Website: bh-photo
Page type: receipt
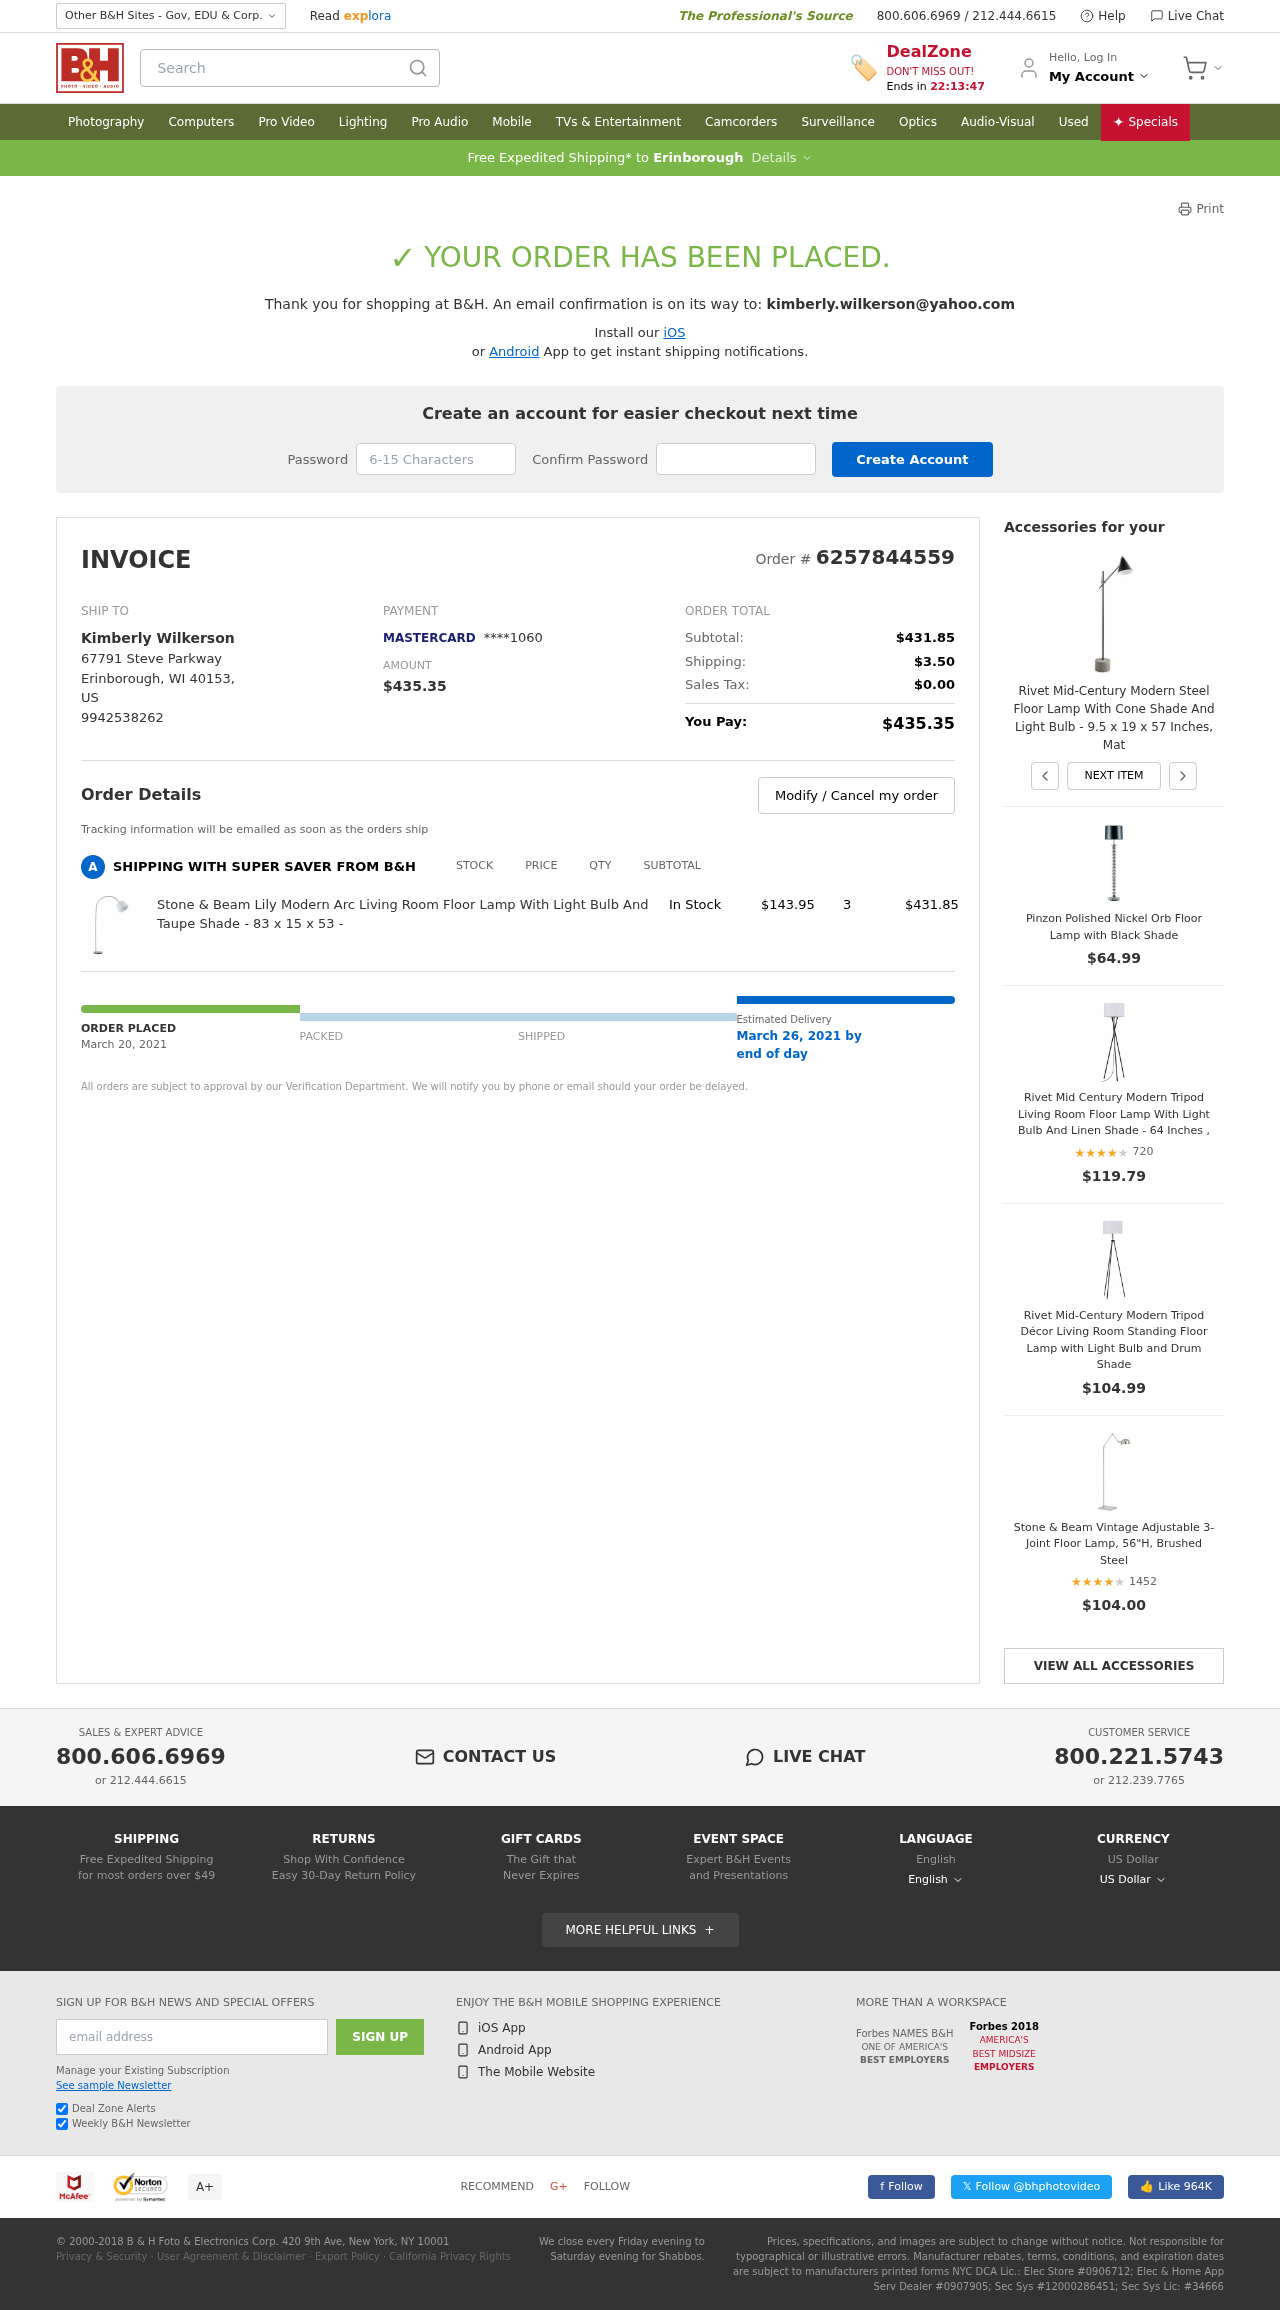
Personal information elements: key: PII_CARD_LAST4
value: ****1060
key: PII_CARD_TYPE
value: MASTERCARD
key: PII_CITY
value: Erinborough
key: PII_COUNTRY_CODE
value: US
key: PII_EMAIL
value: kimberly.wilkerson@yahoo.com
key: PII_FULLNAME
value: Kimberly Wilkerson
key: PII_PHONE
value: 9942538262
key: PII_POSTCODE
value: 40153
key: PII_STATE_ABBR
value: WI
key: PII_STREET
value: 67791 Steve Parkway
Product elements: key: PRODUCT1_NAME
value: Stone & Beam Lily Modern Arc Living Room Floor Lamp With Light Bulb And Taupe Shade - 83 x 15 x 53 -
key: PRODUCT1_PRICE
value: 143.95
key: PRODUCT1_QUANTITY
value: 3
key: PRODUCT2_NAME
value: Rivet Mid-Century Modern Steel Floor Lamp With Cone Shade And Light Bulb - 9.5 x 19 x 57 Inches, Mat
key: PRODUCT3_NAME
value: Pinzon Polished Nickel Orb Floor Lamp with Black Shade
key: PRODUCT3_PRICE
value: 64.99
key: PRODUCT4_NAME
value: Rivet Mid Century Modern Tripod Living Room Floor Lamp With Light Bulb And Linen Shade - 64 Inches ,
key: PRODUCT4_NUM_RATINGS
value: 720
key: PRODUCT4_PRICE
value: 119.79
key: PRODUCT4_RATING
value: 4.4
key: PRODUCT5_NAME
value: Rivet Mid-Century Modern Tripod Décor Living Room Standing Floor Lamp with Light Bulb and Drum Shade
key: PRODUCT5_PRICE
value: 104.99
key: PRODUCT6_NAME
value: Stone & Beam Vintage Adjustable 3-Joint Floor Lamp, 56"H, Brushed Steel
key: PRODUCT6_NUM_RATINGS
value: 1452
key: PRODUCT6_PRICE
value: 104
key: PRODUCT6_RATING
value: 3.6
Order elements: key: ORDER_ID
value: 6257844559
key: ORDER_TOTAL
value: $435.35
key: ORDER_SUBTOTAL
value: $431.85
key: ORDER_SHIPPING_COST
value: $3.50
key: ORDER_TAX
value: $0.00
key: ORDER_DATE
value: March 20, 2021
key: ORDER_DELIVERY_DATE
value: March 26, 2021 by
Search elements: key: HEADER_SEARCH
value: Search